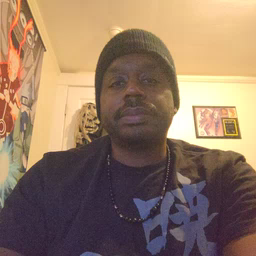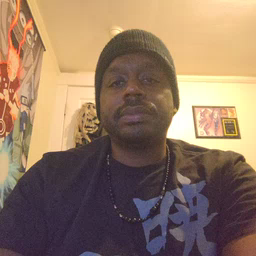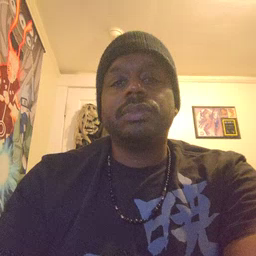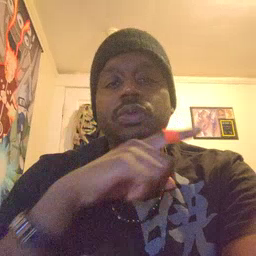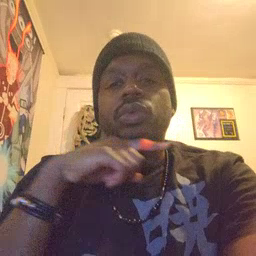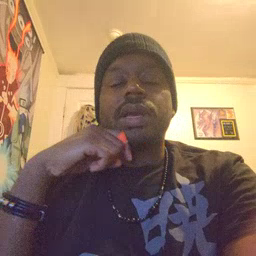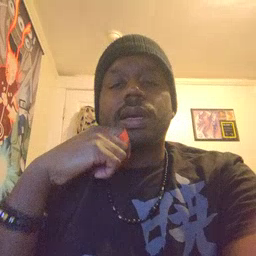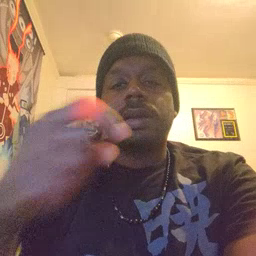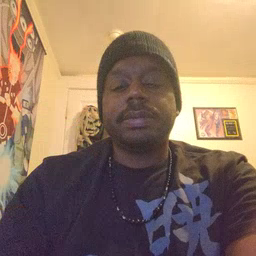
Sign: dry